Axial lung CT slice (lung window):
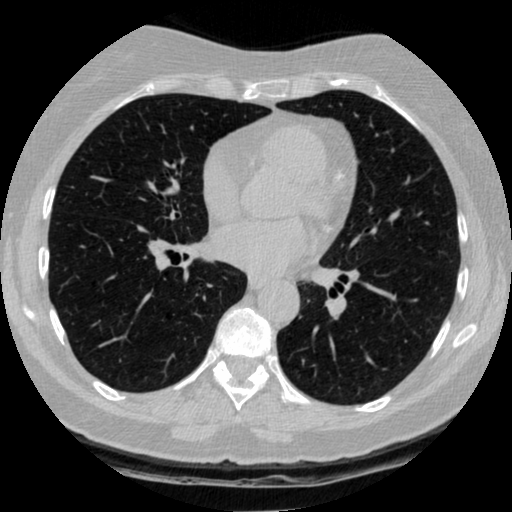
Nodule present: no